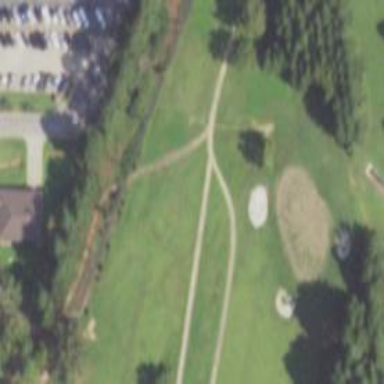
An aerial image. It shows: Path for both road and golf.